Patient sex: M
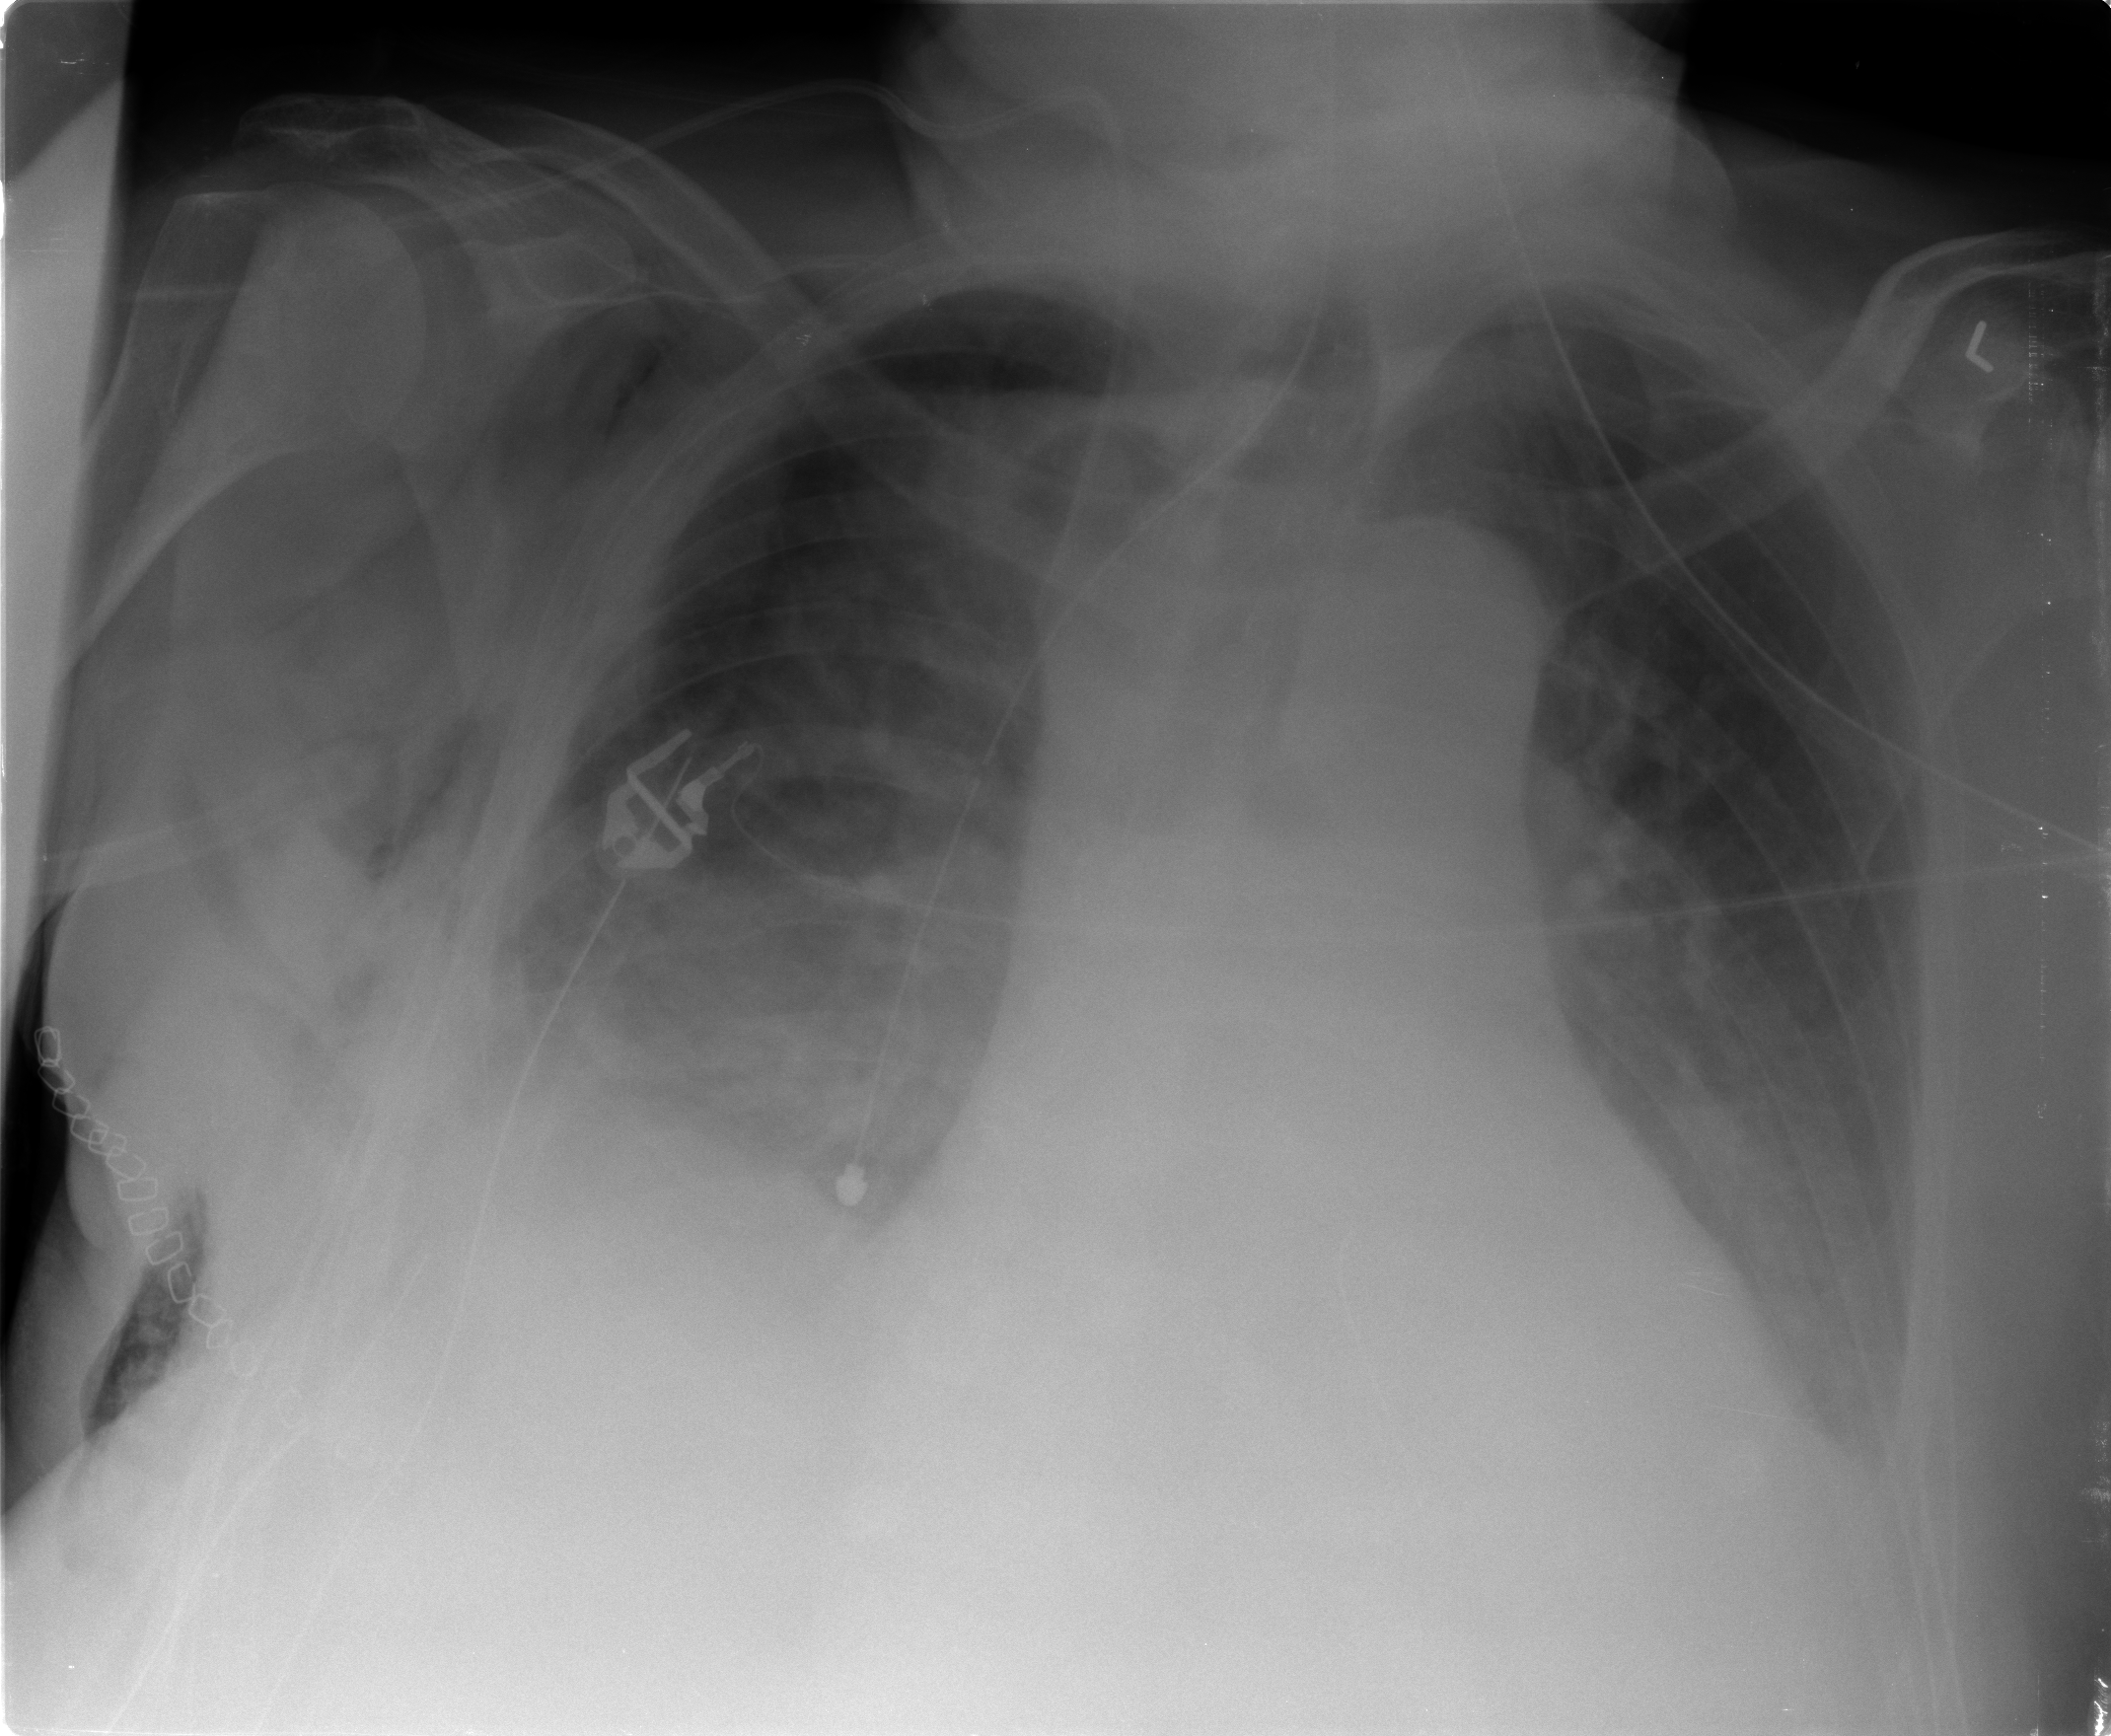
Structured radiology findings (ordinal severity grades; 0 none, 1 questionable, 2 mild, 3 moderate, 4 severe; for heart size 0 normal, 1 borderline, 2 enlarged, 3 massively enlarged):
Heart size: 0
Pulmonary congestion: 2
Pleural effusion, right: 2
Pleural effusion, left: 2
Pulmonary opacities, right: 2
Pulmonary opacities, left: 0
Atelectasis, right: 3
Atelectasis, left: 2